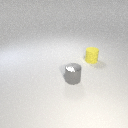
small gray metal cylinder to the left of small yellow rubber cylinder